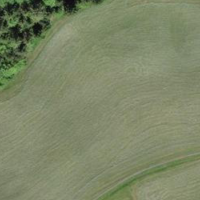
EUNIS habitat code: 24
Species observed at this site:
Sambucus racemosa